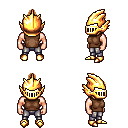
a pixel art fantasy rpg character, male body template, human, light skin, brown sleeveless shirt, metal pants, brown short topknot hairstyle, gold helm, gold boots, four views (front, back, left, right), 2x2 character sprite sheet, small pixel art, hard edges, no anti-aliasing